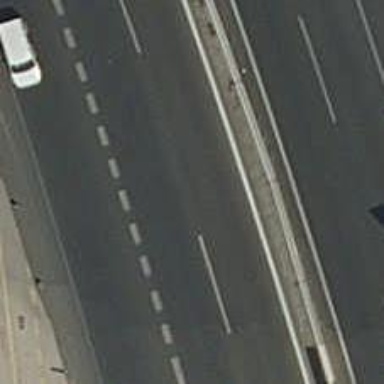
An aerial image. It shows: View of motorway.